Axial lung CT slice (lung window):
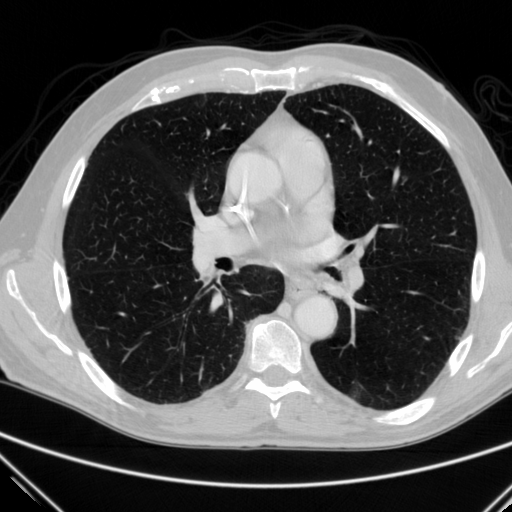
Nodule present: no